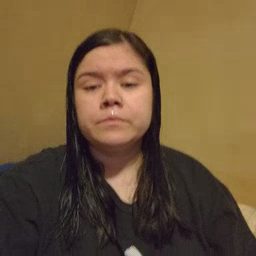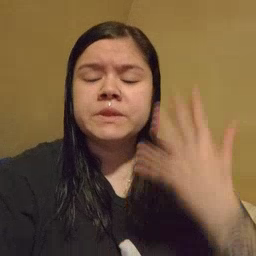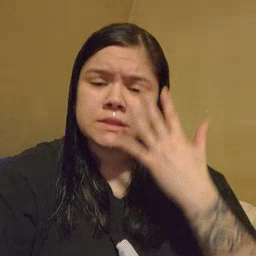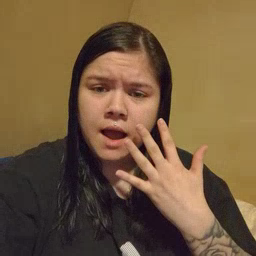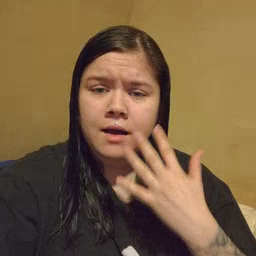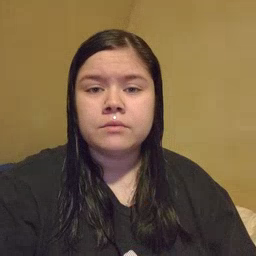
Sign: sad